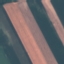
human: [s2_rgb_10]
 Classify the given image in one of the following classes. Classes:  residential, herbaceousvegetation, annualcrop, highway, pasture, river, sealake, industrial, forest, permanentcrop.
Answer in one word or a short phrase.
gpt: AnnualCrop